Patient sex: F
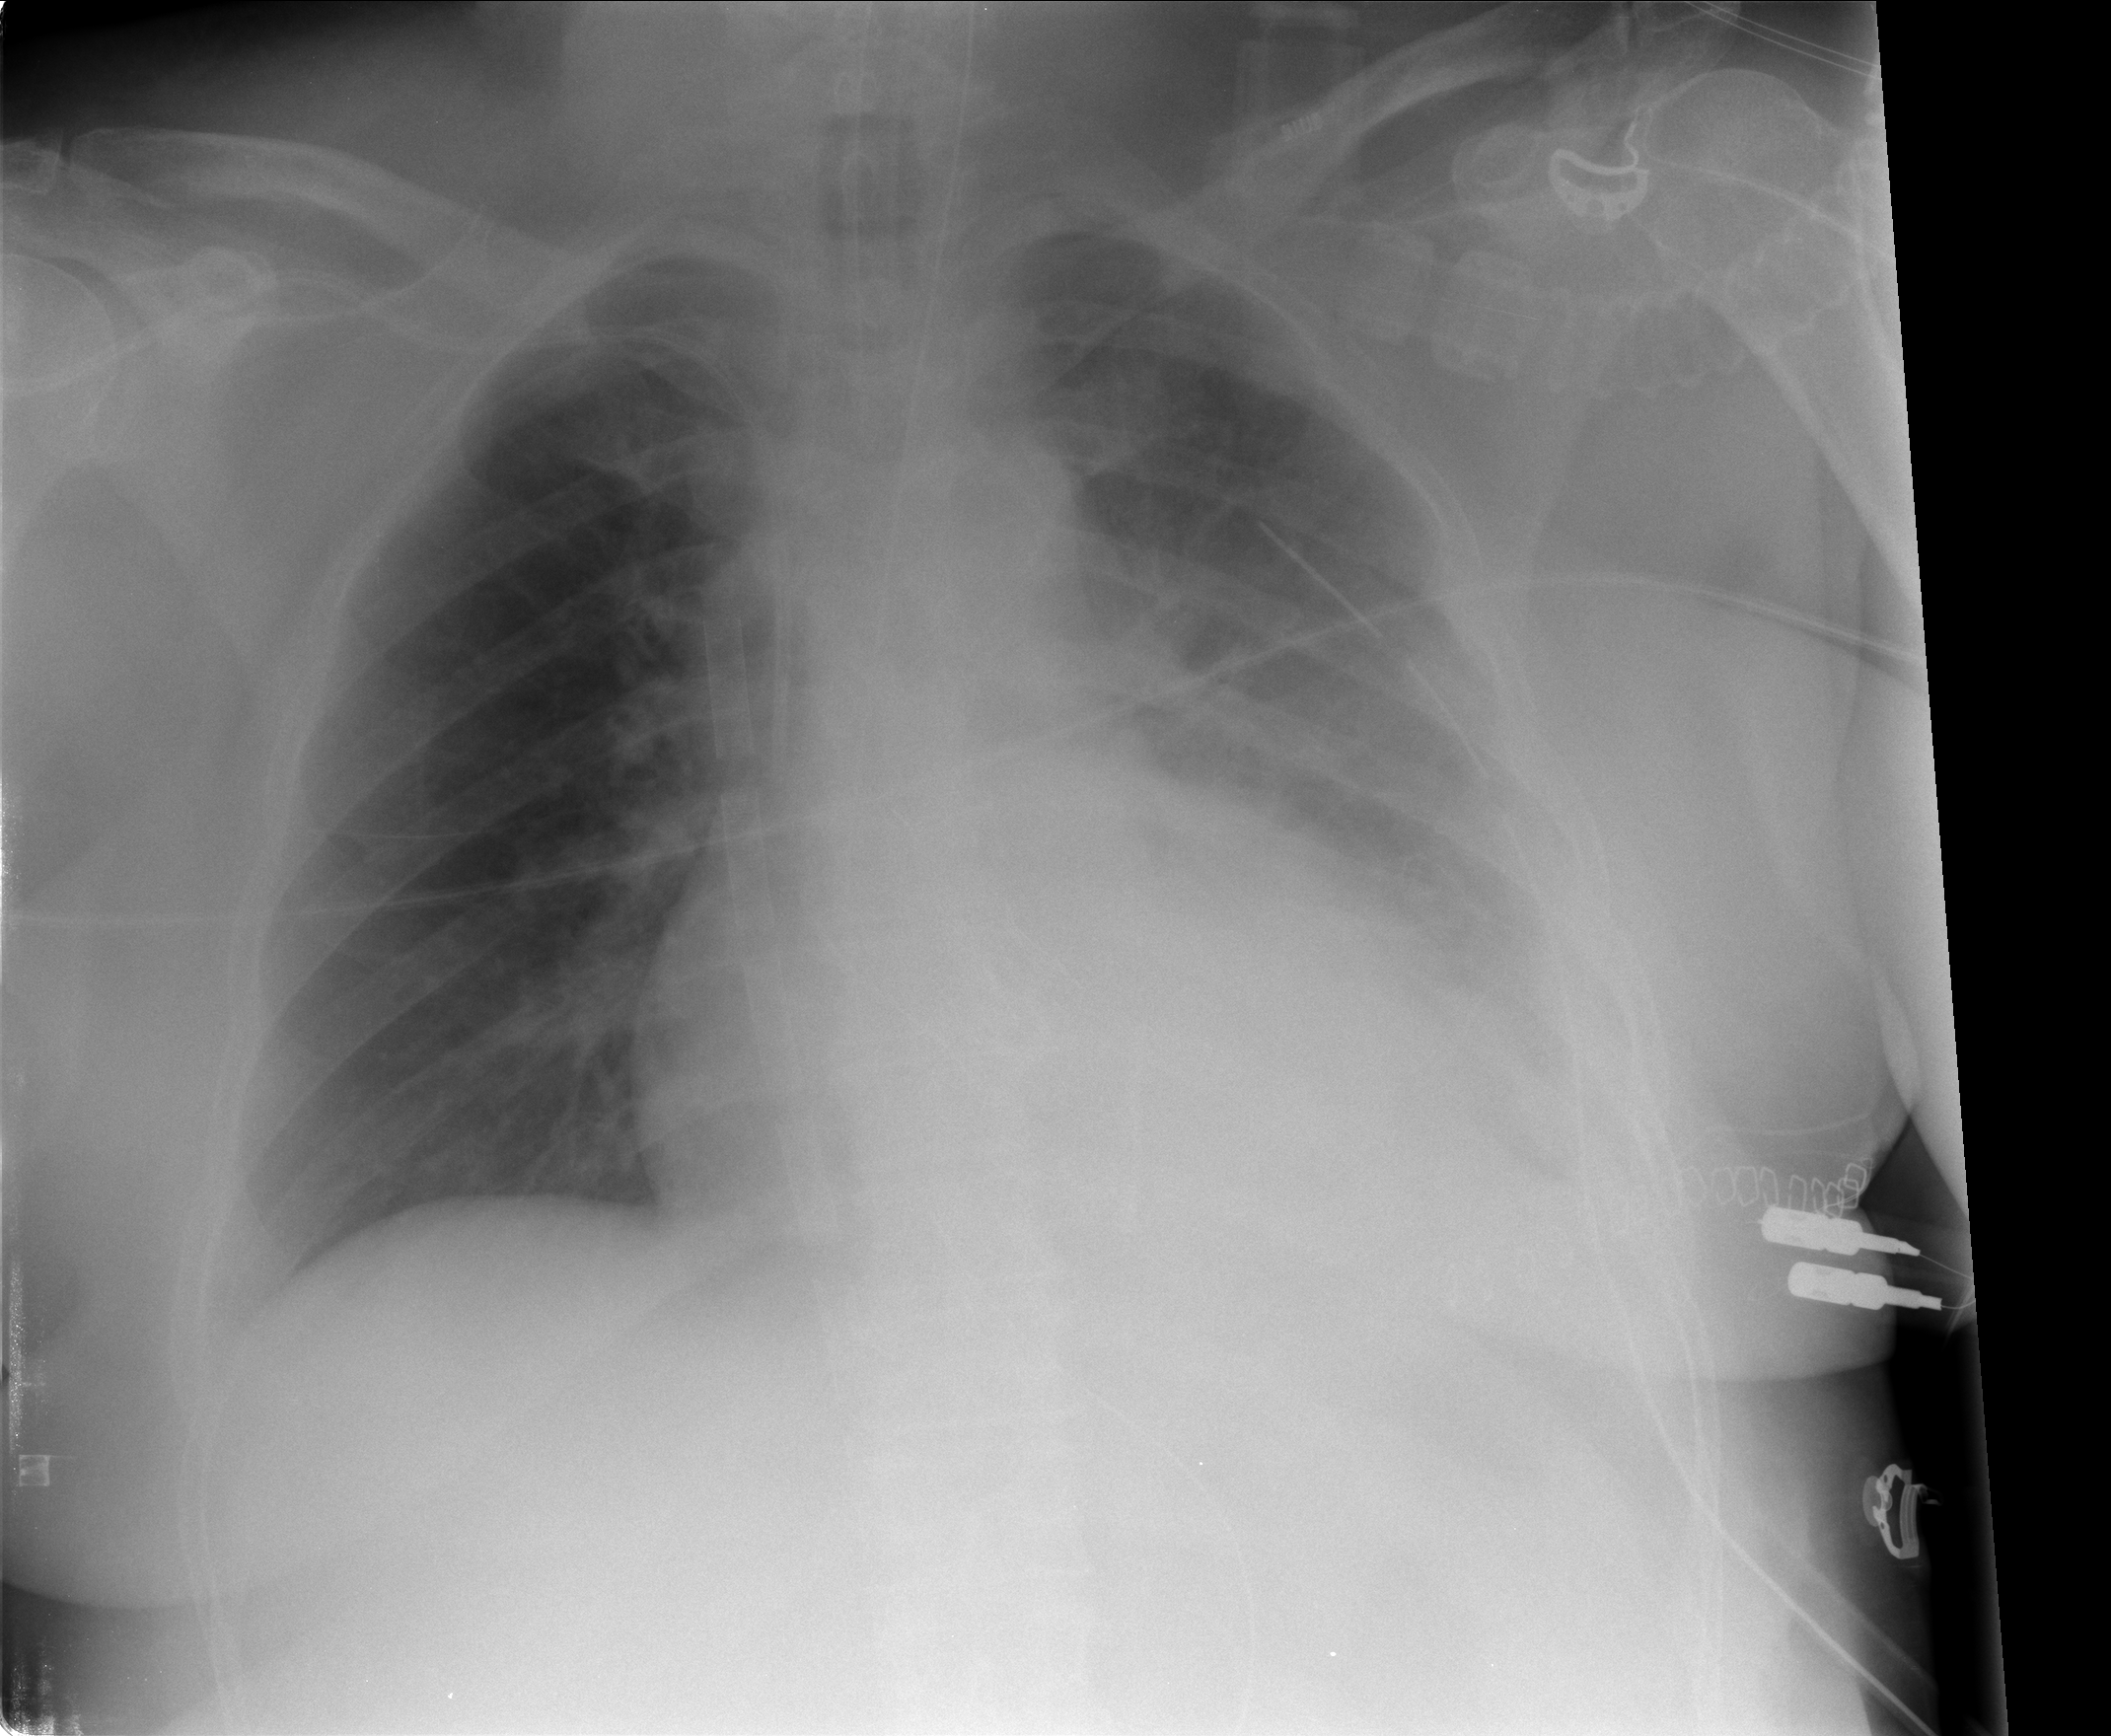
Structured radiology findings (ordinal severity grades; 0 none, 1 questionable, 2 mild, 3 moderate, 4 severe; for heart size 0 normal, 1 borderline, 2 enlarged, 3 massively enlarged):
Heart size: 2
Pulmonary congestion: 2
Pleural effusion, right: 0
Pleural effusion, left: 3
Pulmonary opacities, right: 0
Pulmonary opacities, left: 1
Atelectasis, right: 0
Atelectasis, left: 3